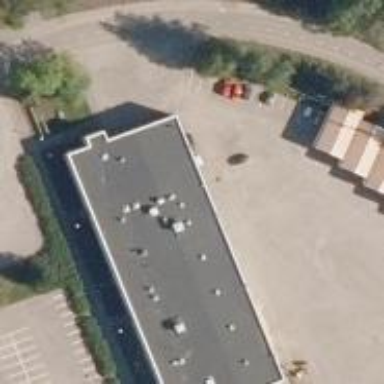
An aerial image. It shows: Fire station with beige-colored building. The roof is made of tar paper.